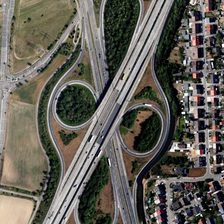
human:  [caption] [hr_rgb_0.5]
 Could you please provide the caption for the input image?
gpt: many buildings and farmlands are in two sides of a viaduct with four circles around green trees .

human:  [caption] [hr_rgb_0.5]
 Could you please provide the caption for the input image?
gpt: many buildings and farmlands are in two sides of a viaduct with four circles around green trees .

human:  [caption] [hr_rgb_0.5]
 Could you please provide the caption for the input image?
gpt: many buildings and farmlands are in two sides of a viaduct with four circles around green trees .

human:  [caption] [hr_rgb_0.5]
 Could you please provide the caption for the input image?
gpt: many buildings and farmlands are in two sides of a viaduct with four circles around green trees .

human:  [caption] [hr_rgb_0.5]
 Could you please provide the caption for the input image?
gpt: many buildings and farmlands are in two sides of a viaduct with four circles around green trees .